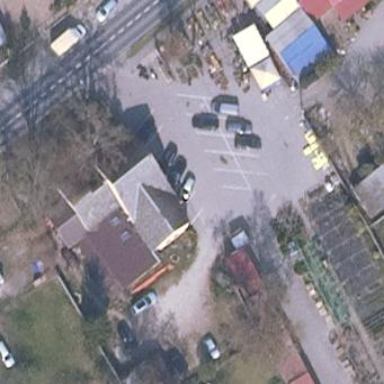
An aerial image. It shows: Service building.